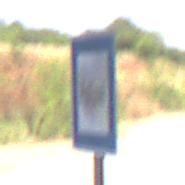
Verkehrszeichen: Polizei
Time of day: Midday
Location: Roofed (Underpass)
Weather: Clear
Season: NotSpecified
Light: Natural